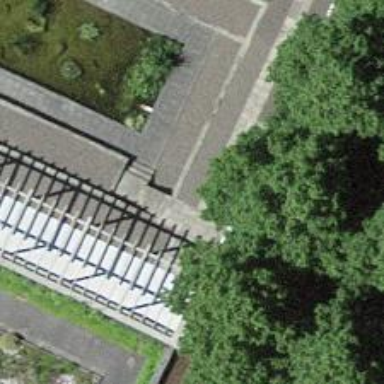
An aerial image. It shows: Steps with paved surface.